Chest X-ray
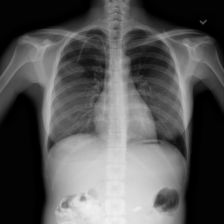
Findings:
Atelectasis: negative
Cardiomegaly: negative
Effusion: positive
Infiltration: negative
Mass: negative
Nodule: negative
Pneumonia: negative
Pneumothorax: negative
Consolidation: negative
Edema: negative
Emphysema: negative
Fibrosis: negative
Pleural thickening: negative
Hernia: negative